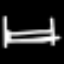
Label: bed